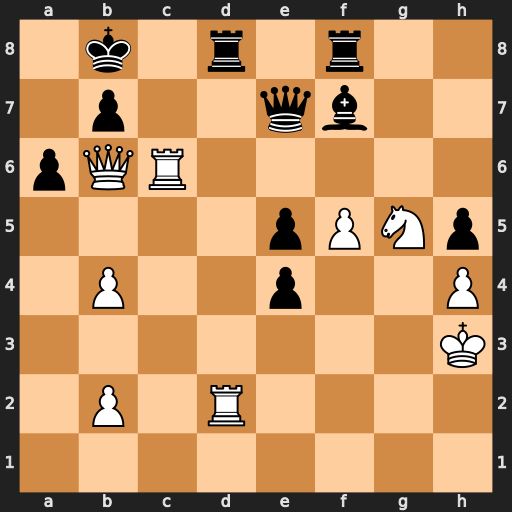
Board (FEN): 1k1r1r2/1p2qb2/pQR5/4pPNp/1P2p2P/7K/1P1R4/8
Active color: w
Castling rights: -
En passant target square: -
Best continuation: f6 Rxd2 fxe7 Be6+ Rxe6